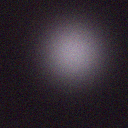
Screen state: off